Question: I am trying to use UP501 gps module on Arduino and get a raw information from the GPS like long, lat,alt..etc
I am running this code on Arduino to see if the serial on GPS is available, if it is then print out the data from GPS.
'''
#include <SoftwareSerial.h>
SoftwareSerial mySerial(10, 11); // RX, TX .
void setup()
{
// Open serial communications and wait for port to open:
Serial.begin(57600);
Serial.println("Searching using GPS...");
// set the data rate for the SoftwareSerial port
mySerial.begin(9600);
}
void loop() // run over and over
{
if (mySerial.available())
Serial.write(mySerial.read());
}
'''
I thought it would be from the wiring. See the picture below of my wiring.
- - -
Note: I went outside(outdoor) to get a satellite but no information

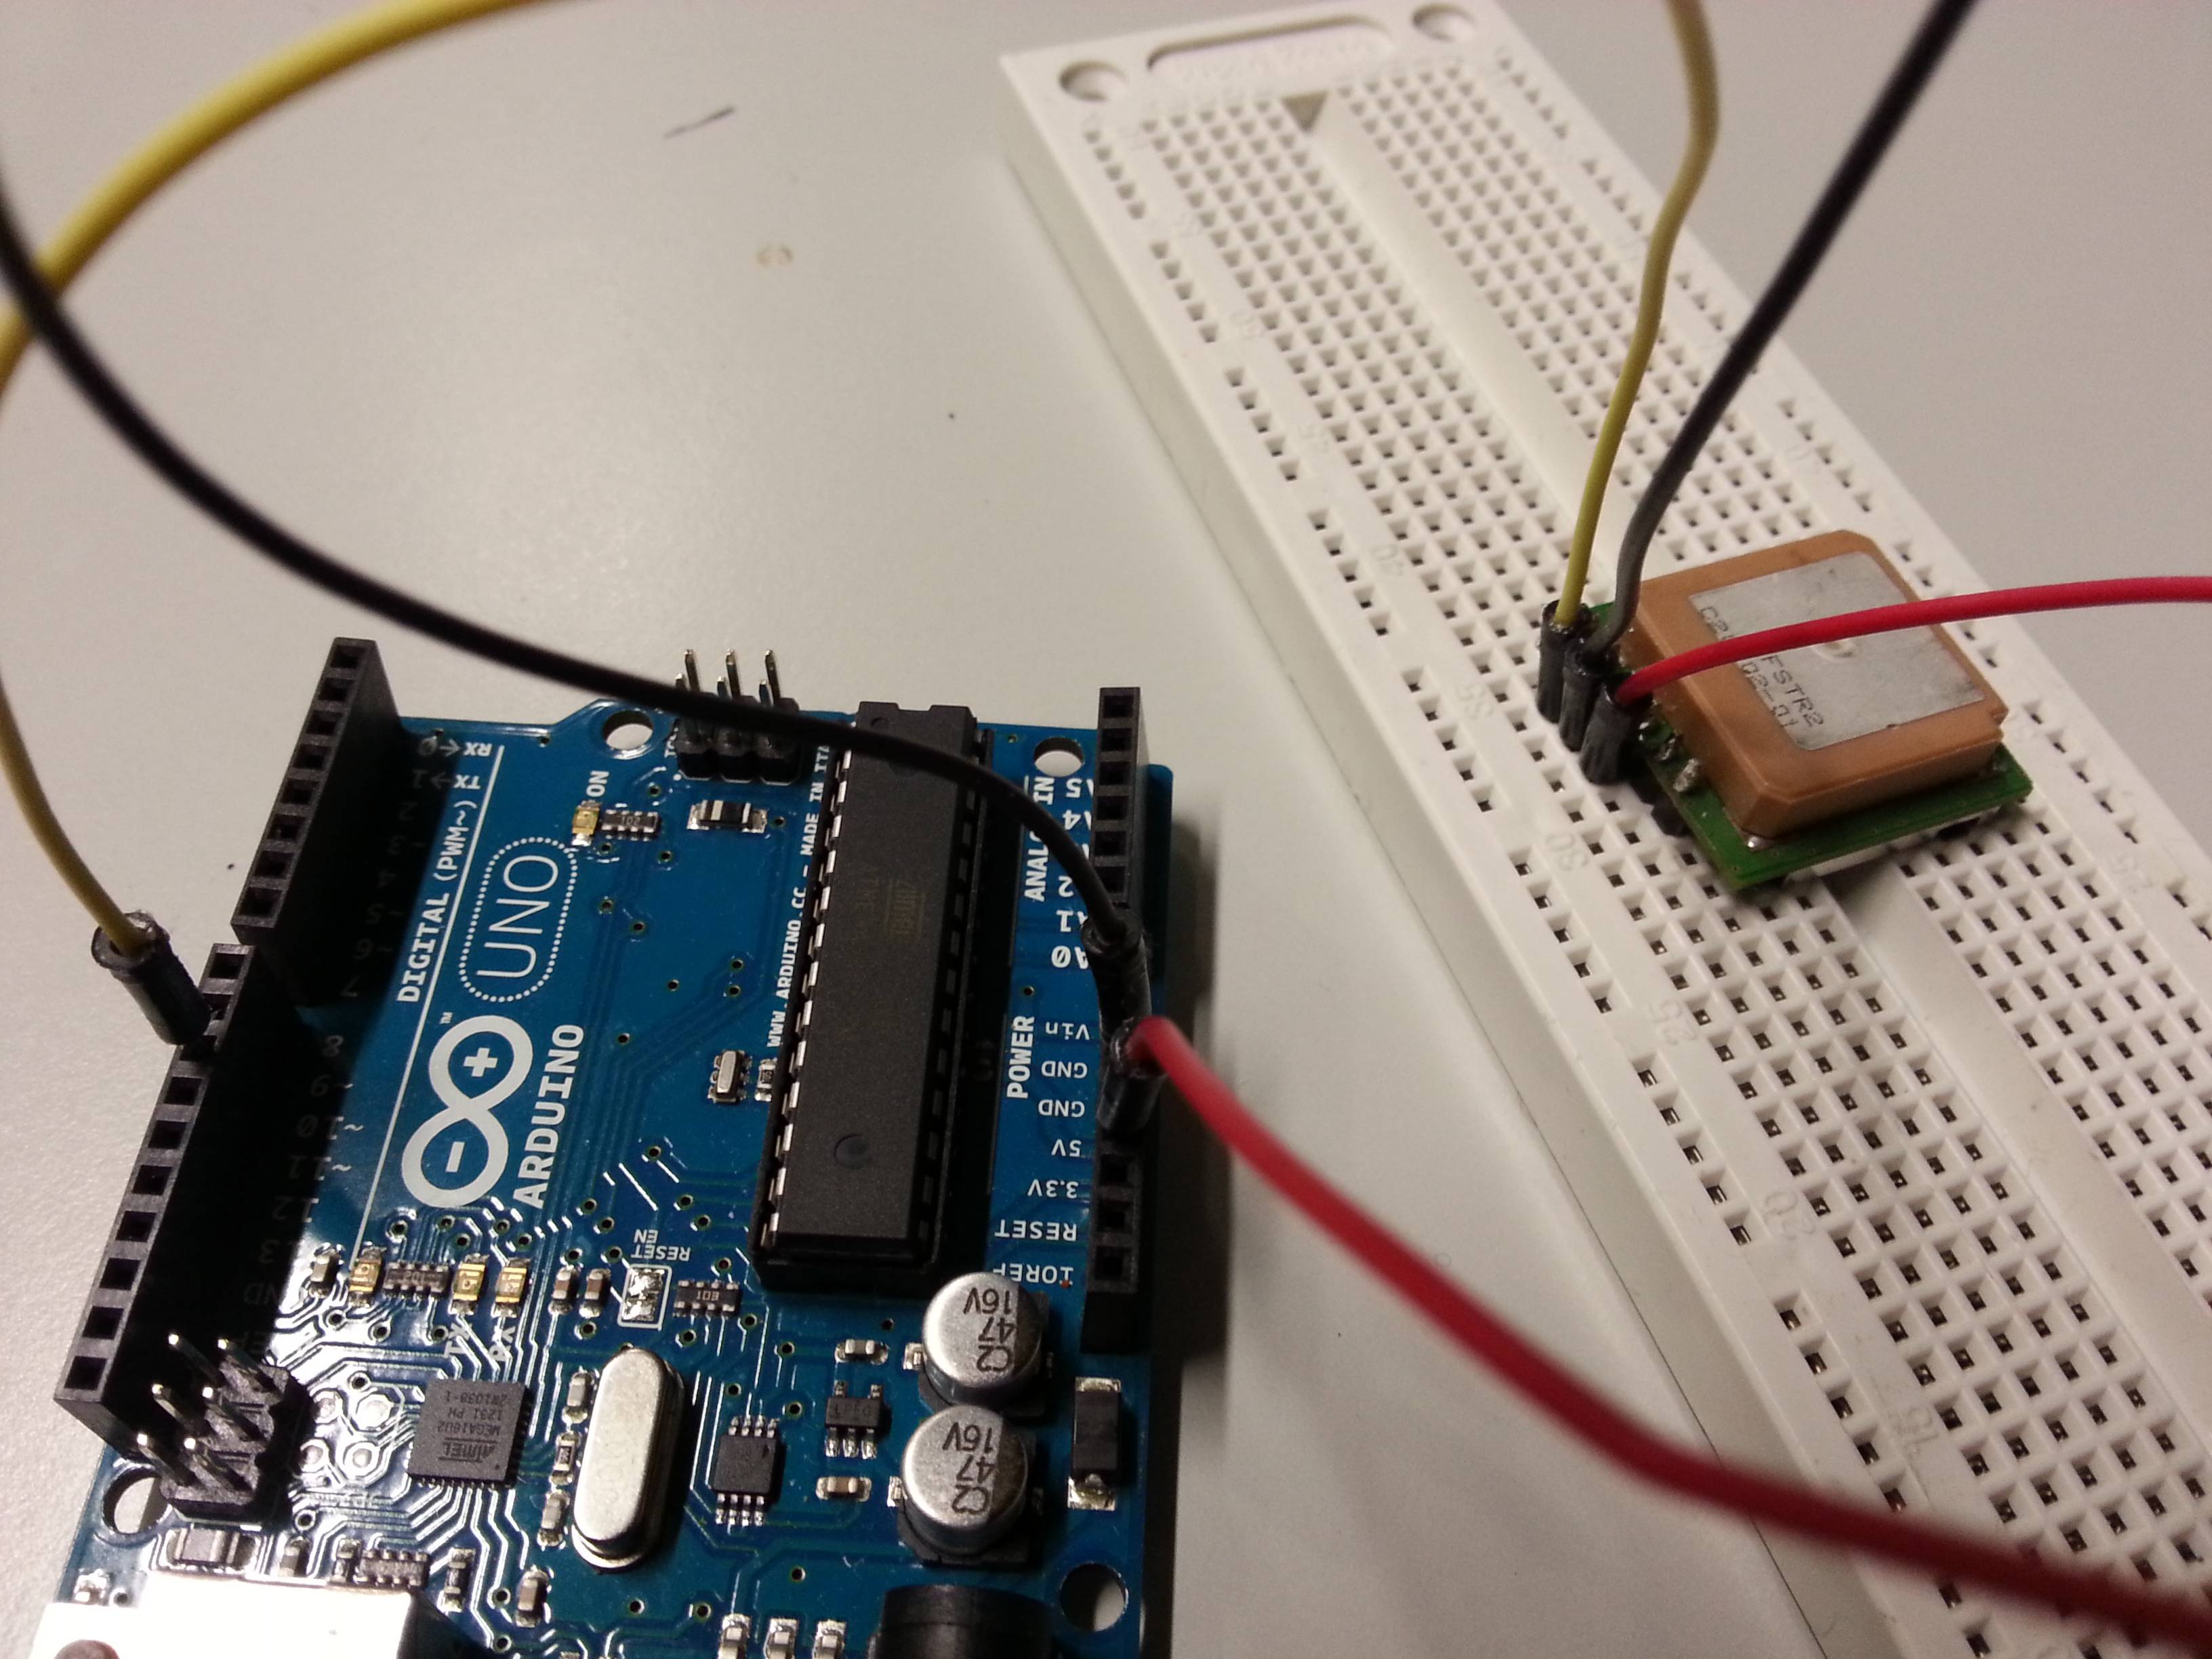
Answer: There is a <URL> on adafruit for using this gps
I sugest you take a look at it becuse your wireing seems to be missing a few things